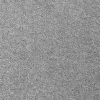
Atmospheric dust classification: dusty